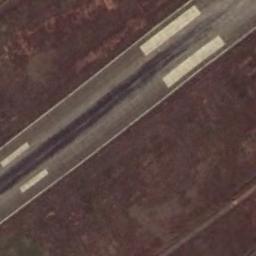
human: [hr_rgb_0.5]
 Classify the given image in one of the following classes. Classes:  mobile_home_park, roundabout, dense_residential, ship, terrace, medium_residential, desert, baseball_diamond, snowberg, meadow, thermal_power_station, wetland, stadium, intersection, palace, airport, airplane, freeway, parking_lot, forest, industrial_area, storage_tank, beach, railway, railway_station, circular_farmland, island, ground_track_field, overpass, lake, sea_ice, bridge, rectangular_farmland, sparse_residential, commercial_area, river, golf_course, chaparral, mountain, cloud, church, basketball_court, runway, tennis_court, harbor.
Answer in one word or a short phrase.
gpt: runway